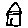
Label: house